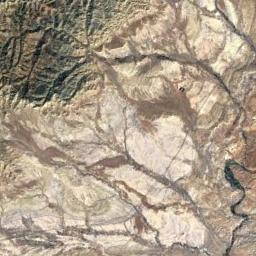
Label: mountain